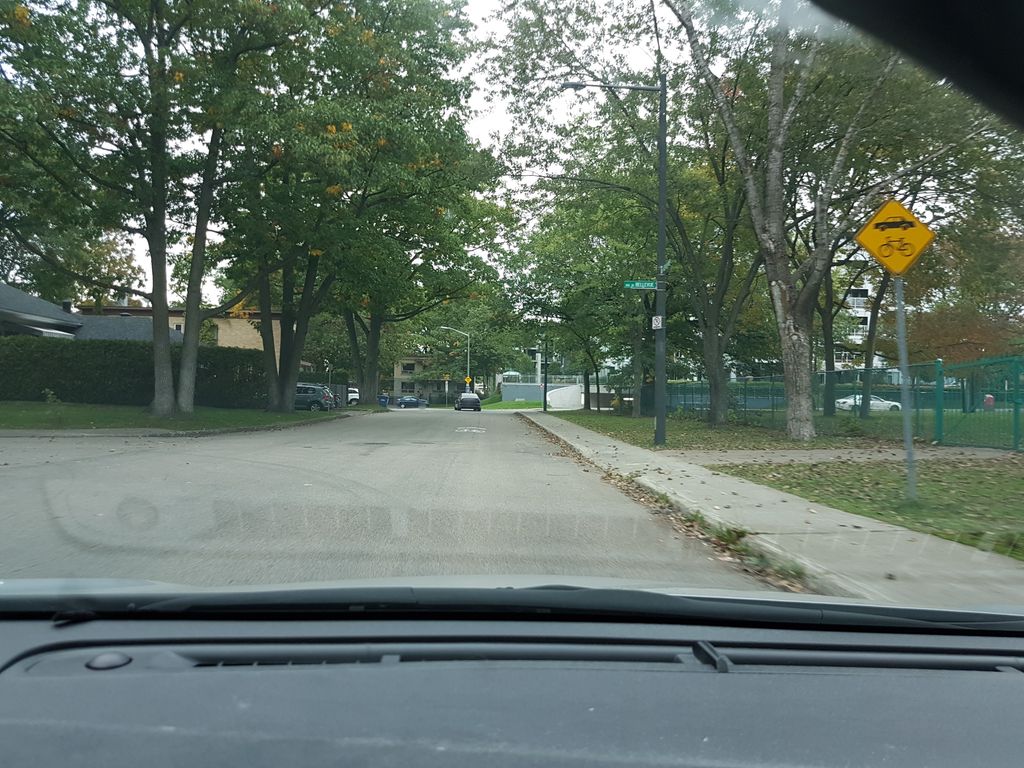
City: quebec_city